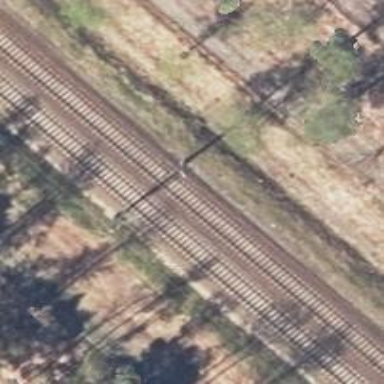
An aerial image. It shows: Milestone along the railway with catenary mast.